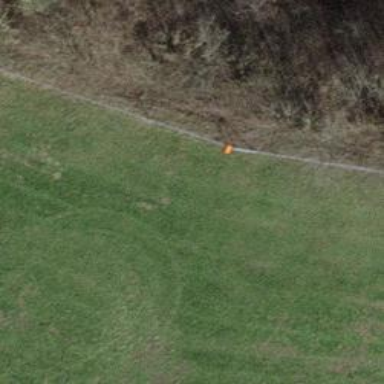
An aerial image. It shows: Pipeline marker.